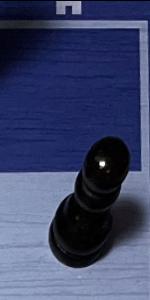
Label: Pawn_Black